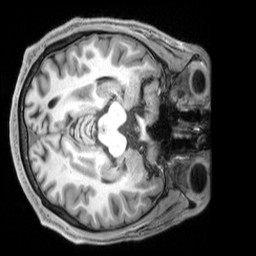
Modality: T1w
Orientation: axial
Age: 30
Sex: male
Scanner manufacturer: siemens
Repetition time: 2.3 s
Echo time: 0.00229 s